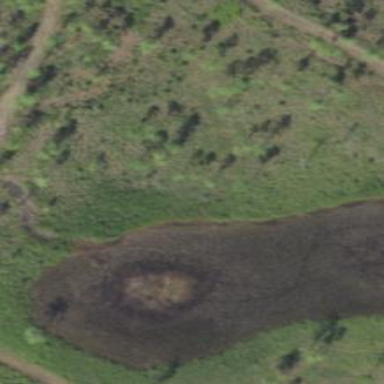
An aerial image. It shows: Marsh wetland.